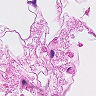
Metastatic tissue present: no